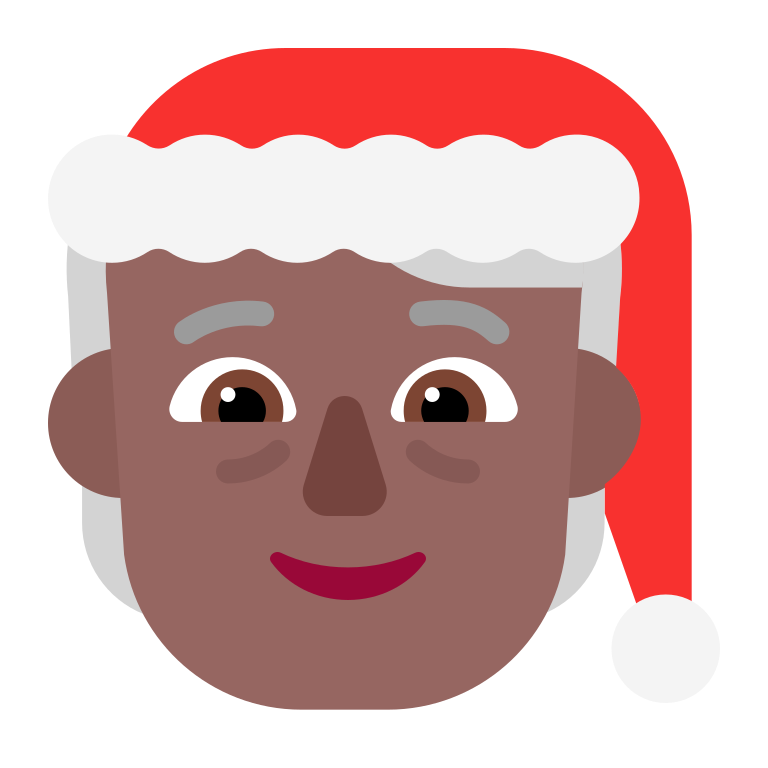
mx claus flat  dark